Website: lowes
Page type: newsletter-management
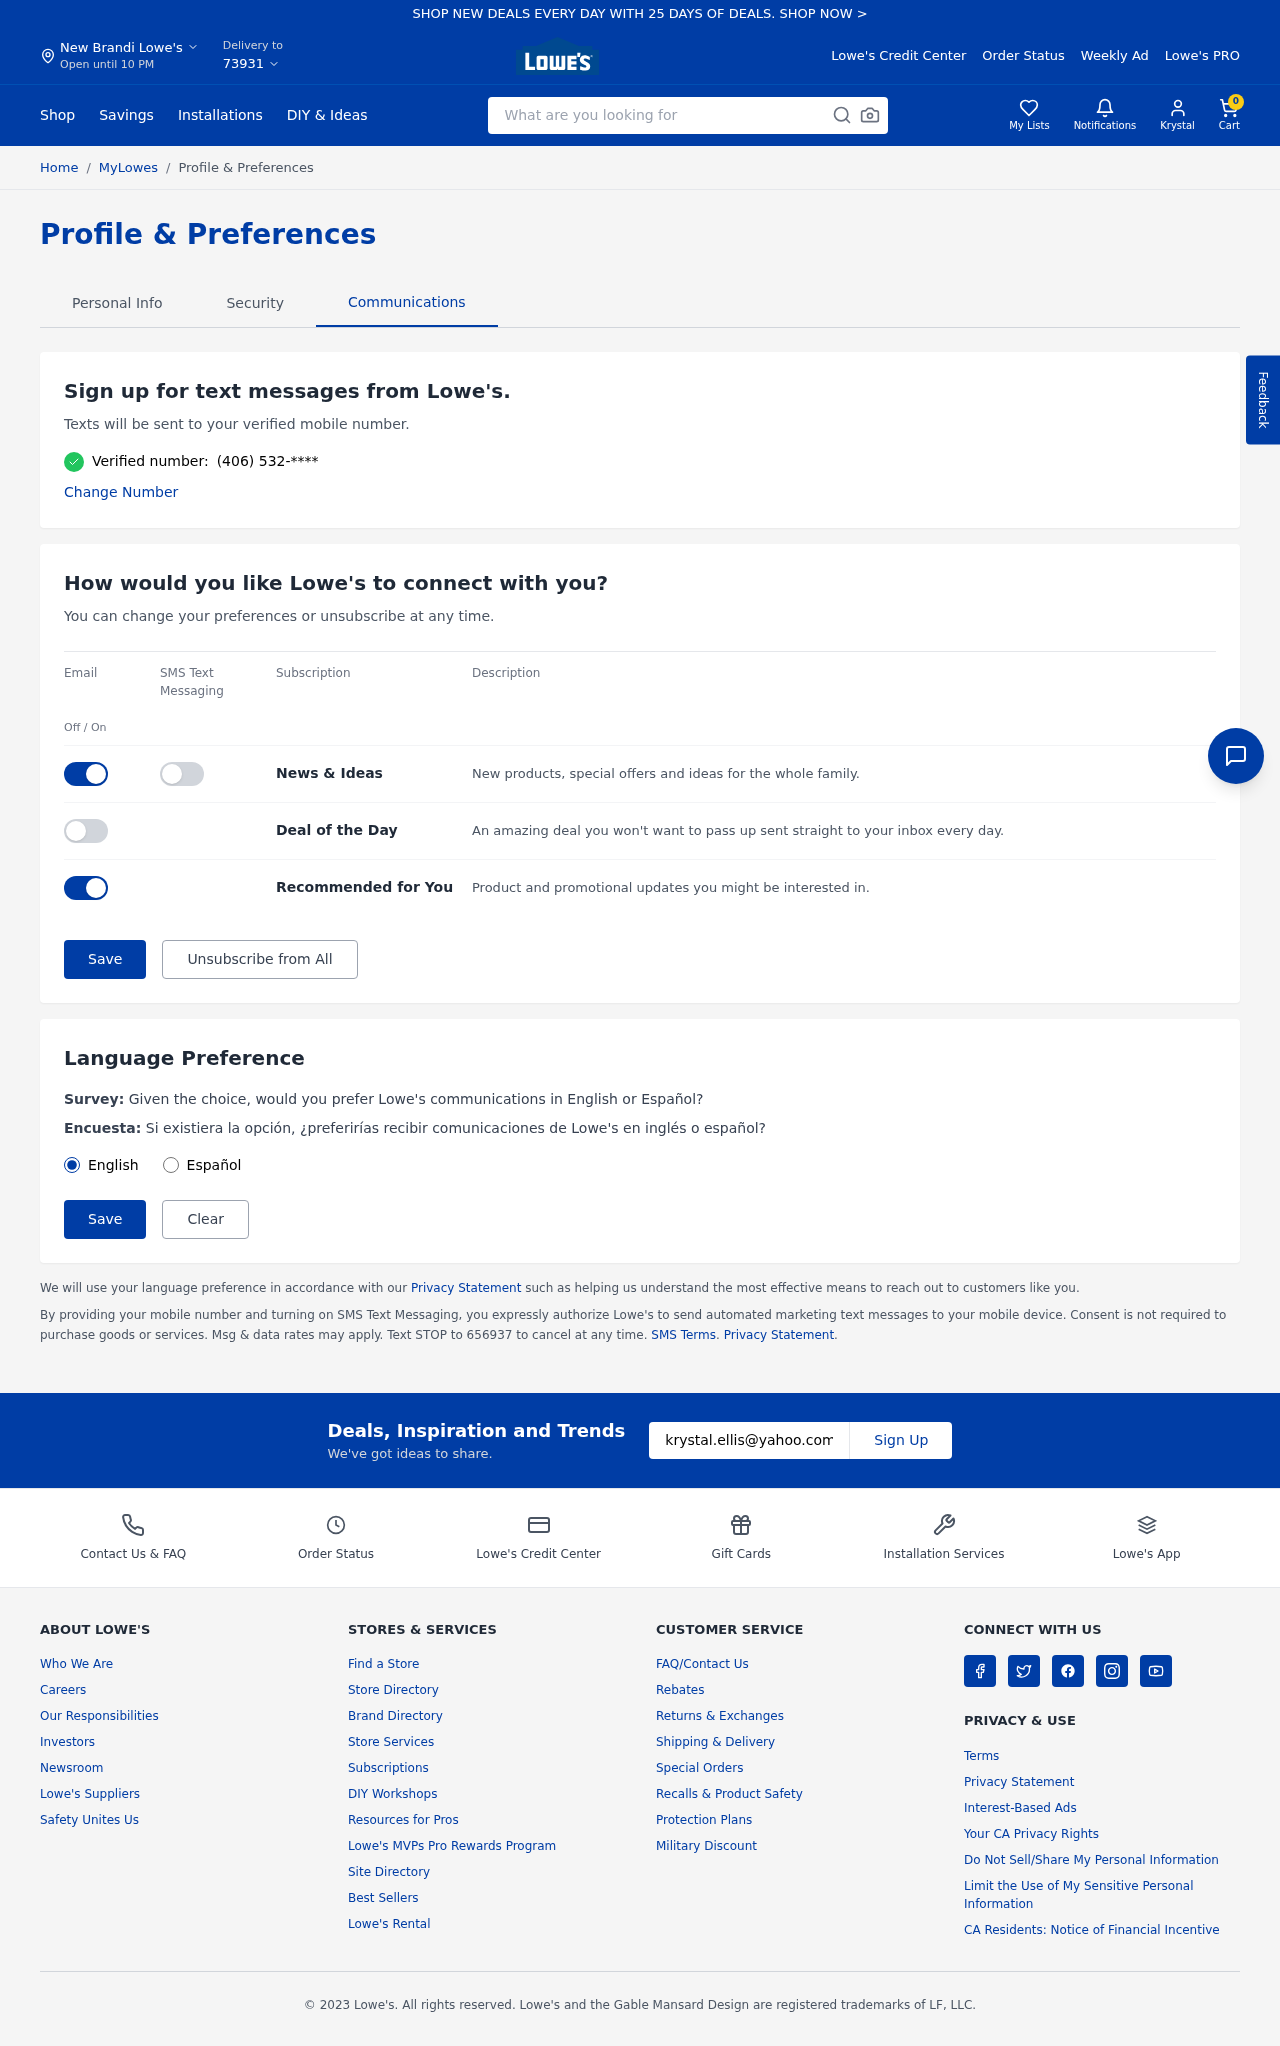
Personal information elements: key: PII_CITY
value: New Brandi
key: PII_EMAIL
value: krystal.ellis@yahoo.com
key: PII_FIRSTNAME
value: Krystal
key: PII_POSTCODE
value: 73931
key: PII_PHONE
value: (406) 532
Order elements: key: ORDER_NUM_ITEMS
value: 0
Search elements: key: HEADER_SEARCH
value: What are you looking for